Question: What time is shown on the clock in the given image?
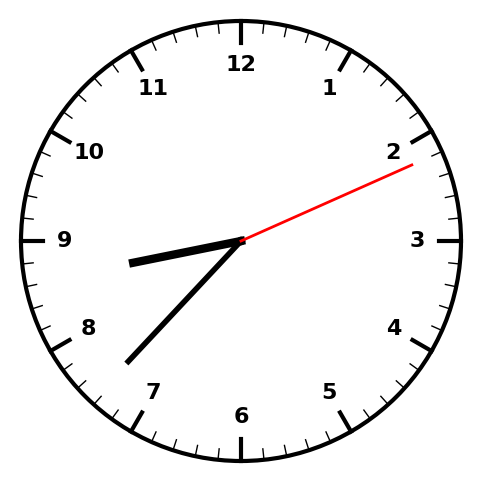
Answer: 08:37:11